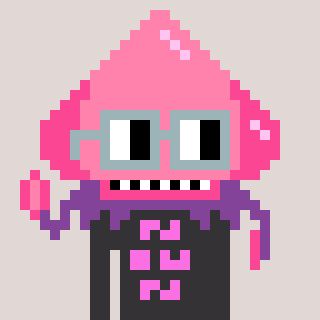
a pixel art character with square dark gray glasses, a squid-shaped head and a grayscale-colored body on a warm background